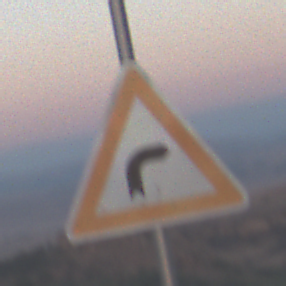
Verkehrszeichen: KurveRechts
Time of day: SunriseSunset
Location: Outdoor (Nature)
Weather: Clear
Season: NotSpecified
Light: Natural